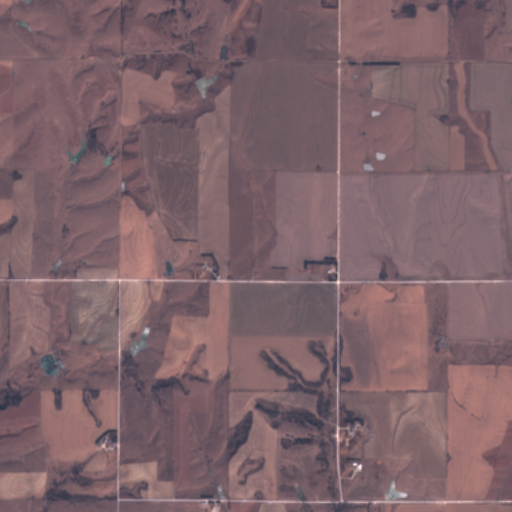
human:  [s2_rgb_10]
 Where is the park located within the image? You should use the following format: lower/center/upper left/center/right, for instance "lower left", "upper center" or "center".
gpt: The park is located in the lower right of the image.
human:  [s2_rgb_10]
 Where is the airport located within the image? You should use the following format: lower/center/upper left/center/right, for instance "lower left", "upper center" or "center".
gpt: There is no airport in the image.